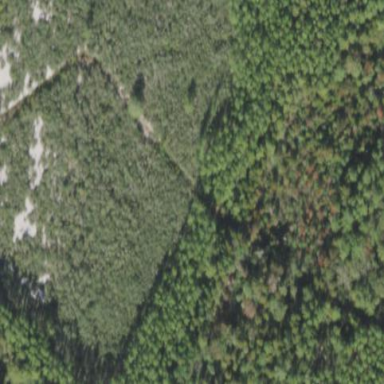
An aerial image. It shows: Forest area dominated by needle-leaved trees.